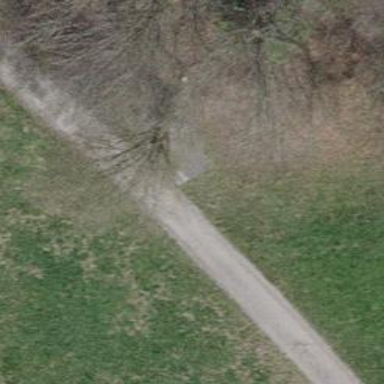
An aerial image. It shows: Bench.